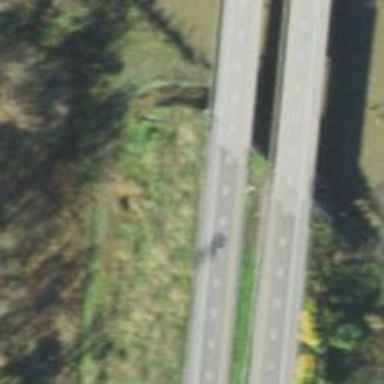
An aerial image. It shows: Asphalt bridge on motorway.